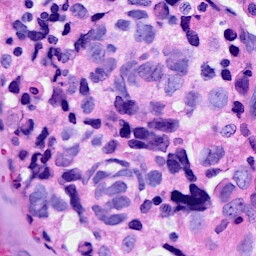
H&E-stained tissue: Breast